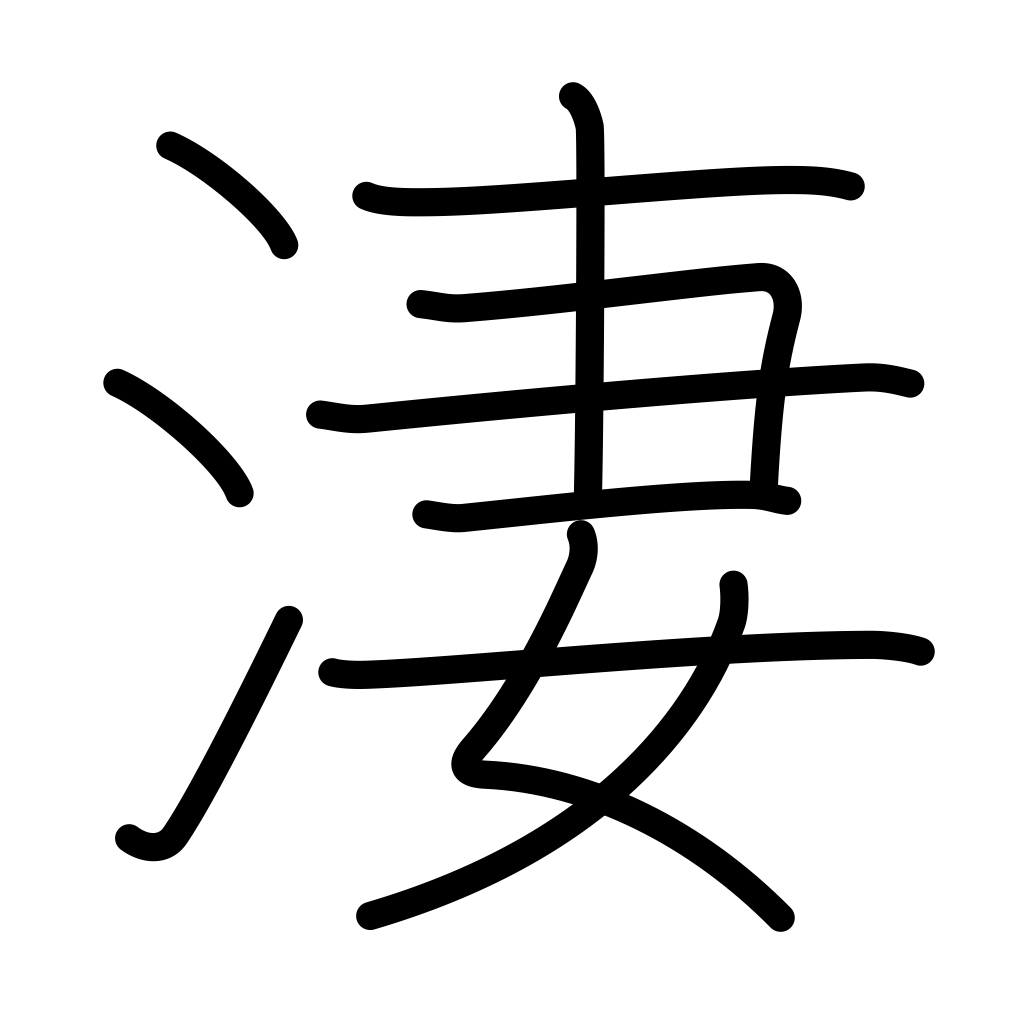
Meaning: bitter cold, miserable, dreary